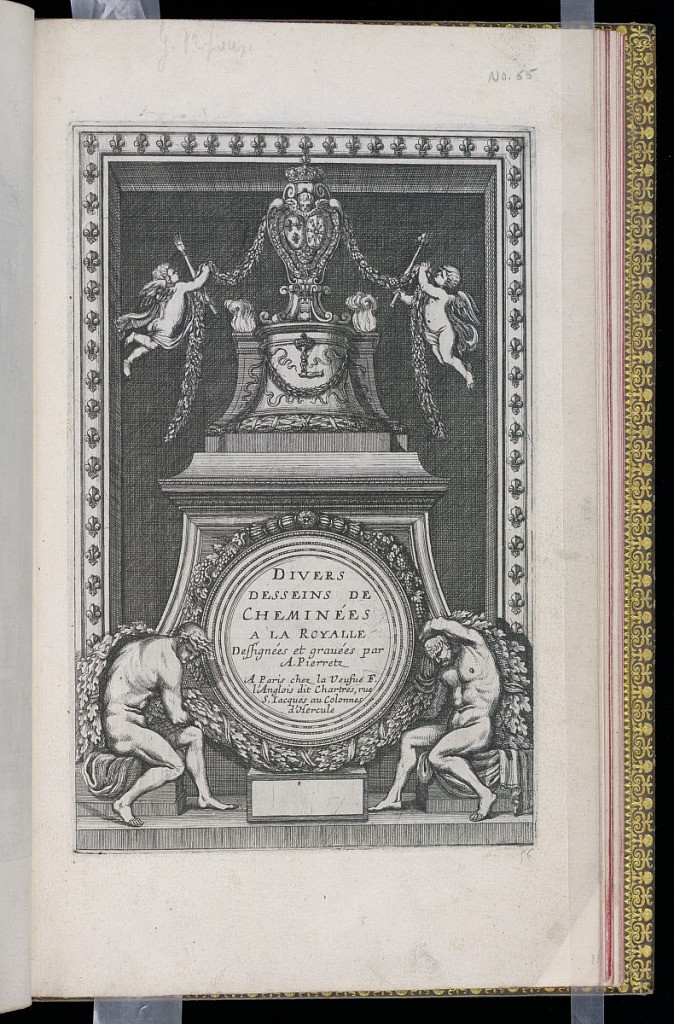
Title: Title Page
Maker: D. Antoine Pierretz, French, active 1647
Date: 1647–55
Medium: Etching on laid paper
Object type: Print
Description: Title page for a series of chimneypiece designs. The title is lettered within a round medallion framed by festoons of leaves and supported by two seated nude men. Above, a plinth supporting a crowned coat of arms with flying angels on either side supporting a festoon of leaves. A frame with fleurs-de-lis surrounds the whole design.